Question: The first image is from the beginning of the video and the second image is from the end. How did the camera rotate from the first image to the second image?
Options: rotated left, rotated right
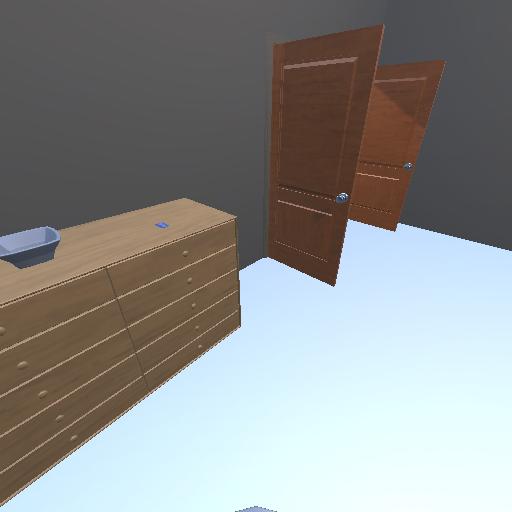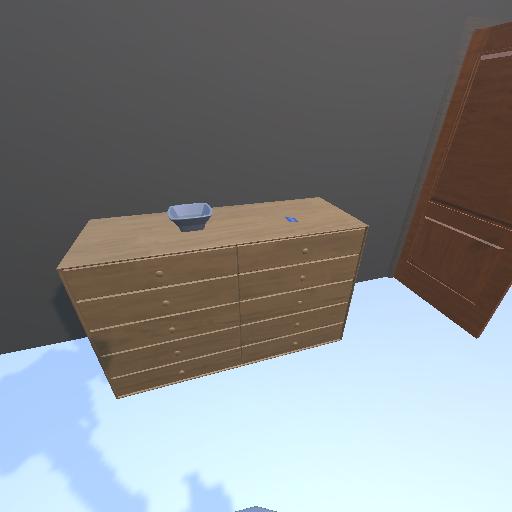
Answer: rotated left